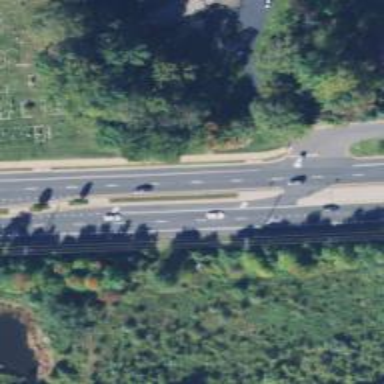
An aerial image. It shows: Trunk link highway.